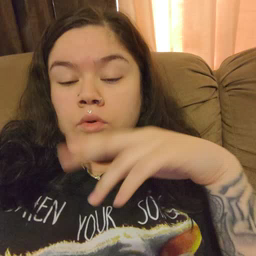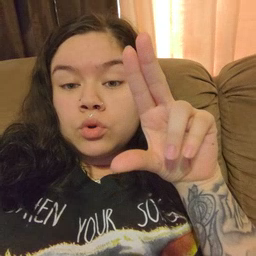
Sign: no